Question: So I am having some difficulty with Visual Studio. My goal is to set up a master page and have content pages to make sure that the layout is consistent throughout the site.
The Problem:
When I run my file I have this error come up:

Steps I've Taken so Far:
Website(in the solution explorer)>Add New Item> Choose Web Form> Name it "homePage"> Click choose MasterPage File and choose my Master Page.
I followed the steps in this <URL> and I am still receiving the Error! I have looked at the code-behind files ad the Inherits match up I am incredibly stuck on this one guys. Can anyone help me out?
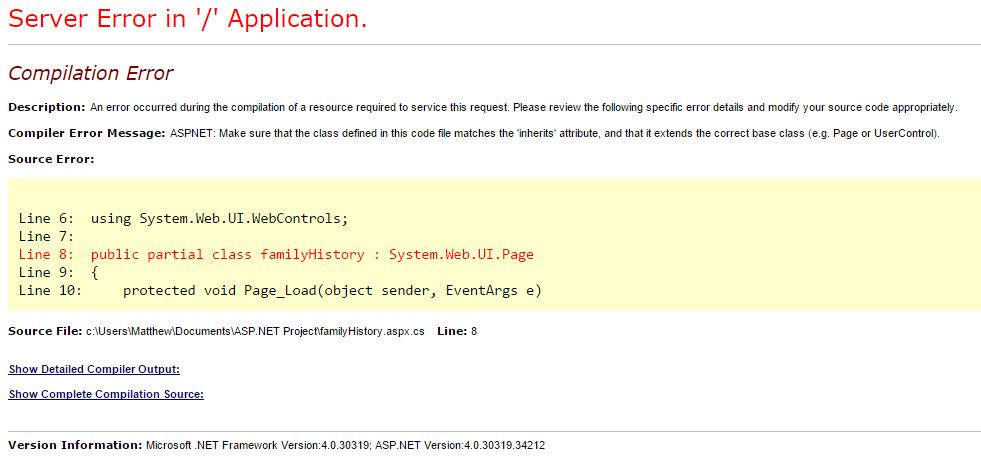
Answer: Your error message tells you what the problem is.
> Make sure that the class defined in the code file matches the 'inherits' attribute.
Look in your.aspx file. There should be an '@Page' directive with an 'inherits' attribute. This attribute should be set to your class name, and this is case sensitive.